Question: Here is my code in php :

**Download worked but file size not showed size **
'''
$infofile="sample.rar";
header("Content-Description:File Transfer");
header("Content-Type:application/x-rar");
header("Content-Lenght:".(string)filesize($infofile));
header("Content-Disposition:attachment;filename=sample_filename_for_dowload.rar");
header("Expires:0");
header("Cache-Control:must-revalidate,post-check=0,pre=check=0");
header("Progma:public");
ob_clean();
flush();
readfile($infofile);
'''
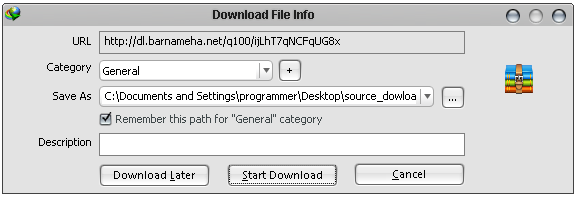
Answer: Maybe because of your typo
Content-lenght
Should be Content-Length
<URL>